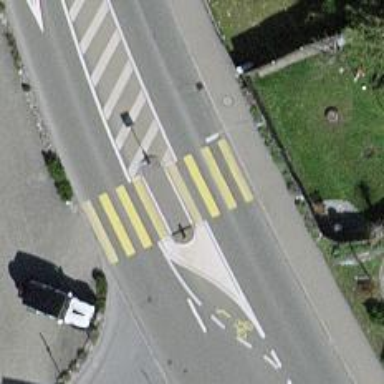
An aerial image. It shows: Zebra crossing on the road.